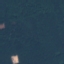
Land use / land cover: Forest